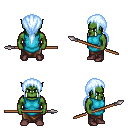
a pixel art fantasy rpg character, male body template, orc, green skin, teal tunic, robe skirt, white cyan ponytail hairstyle, maroon shoes, spear, four views (front, back, left, right), 2x2 character sprite sheet, small pixel art, hard edges, no anti-aliasing